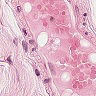
Metastatic tissue present: no